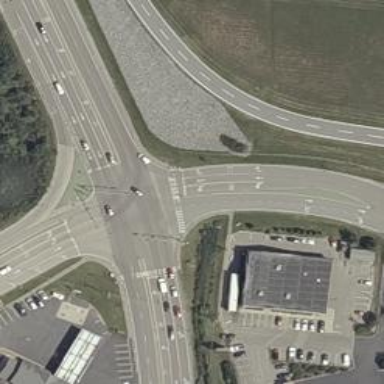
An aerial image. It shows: Tertiary road with asphalt surface.